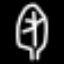
Label: leaf